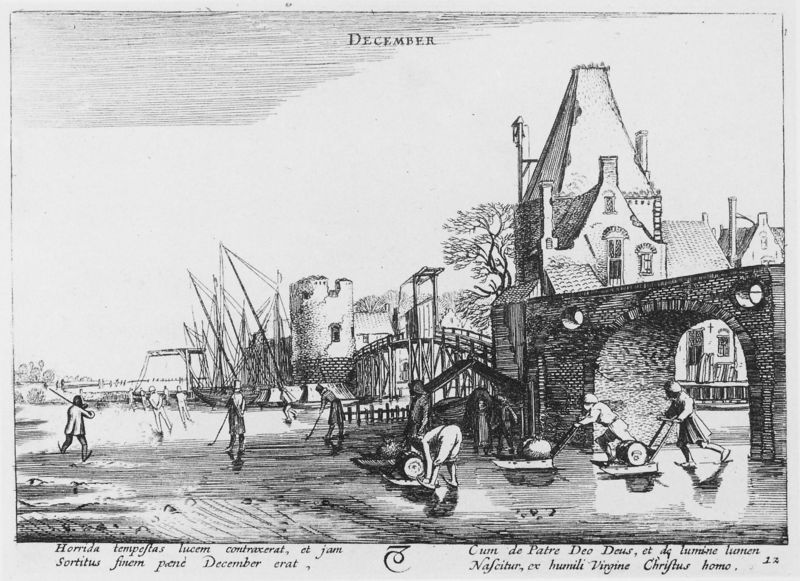
Titel: Die zwölf Monate III
Künstler: Jan van de Velde
Schlagwörter: baum, wasser, bäume, fluss, frauen, stadt, ufer, männer, zeichnung, eis, haus, brücke, bauern, boot, boote, turm, schiff, schiffe, schrift, kahl, winter, hafen, masten, tor, ruine, kran, radierung, stich, fass, stadttor, schlitten, kupferstich, gefroren, latein, kräne, dezember, schlittschuhe, eislauf, eislaufen, monatsbild, december